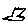
Label: bird